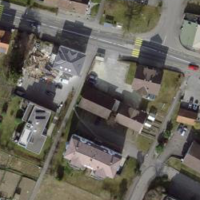
EUNIS habitat code: 57
Species observed at this site:
Aesculus hippocastanum